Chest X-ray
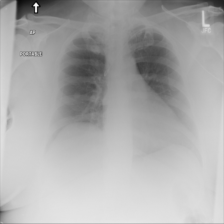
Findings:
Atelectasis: negative
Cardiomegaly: negative
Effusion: negative
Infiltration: negative
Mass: negative
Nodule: negative
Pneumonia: negative
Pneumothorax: negative
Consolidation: negative
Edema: negative
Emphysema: negative
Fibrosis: negative
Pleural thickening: negative
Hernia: negative